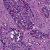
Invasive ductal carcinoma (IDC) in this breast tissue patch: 1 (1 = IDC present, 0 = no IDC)